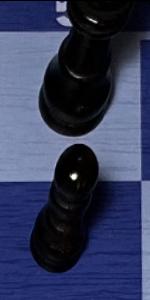
Label: Pawn_Black